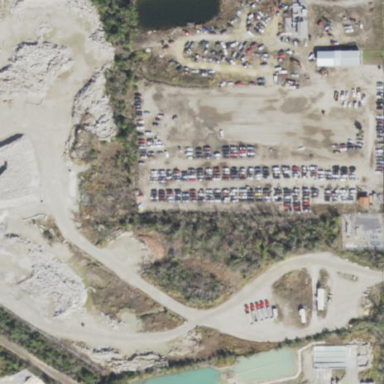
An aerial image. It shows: Industrial area designated as scrap yard.